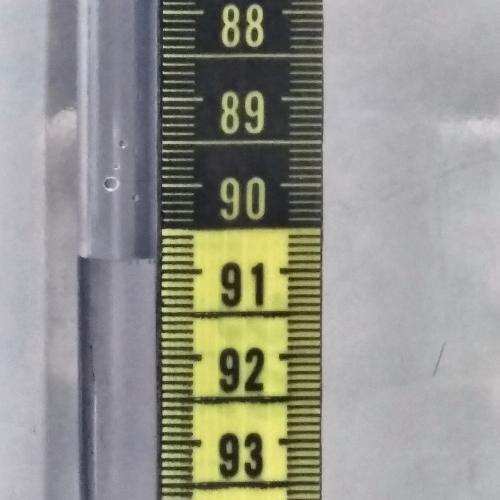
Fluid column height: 90.9 cm